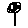
Label: flower